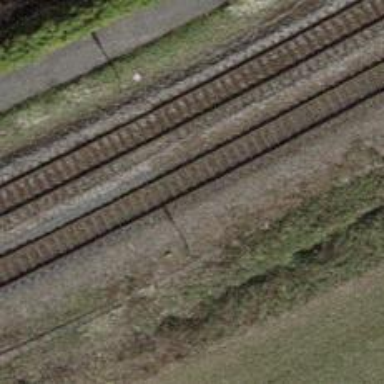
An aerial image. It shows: Railway milestone.